Question: I use this icon for a JLabel in a JTable's custom renderer. When the row in the table is selected, the icon background shows up white.
I've used paint.net to create a green triangle, and set its background to white with an alpha of 255. That's the image I use in this code to create an IconImage for the JLabel; I use varying widths for the icon for external reasons. Here's an example program showing what is done:
'''
package spacecheck.images;
import java.awt.Color;
import java.awt.Graphics;
import java.awt.image.BufferedImage;
import java.util.ArrayList;
import javax.swing.ImageIcon;
import javax.swing.JFrame;
import javax.swing.JLabel;
import javax.swing.JPanel;
/**
* represents an icon used in the directory tree; handles 'expanded' and
* 'unexpanded' directories as well as indentation representing different
* levels.
* @author rcook
*
*/
public class TreeIconExample
{
public static int UNEXPANDED = 1;
public static int EXPANDED = 2;
@SuppressWarnings({"unused"})
private void say (String msg) { System.out.println(msg); }
private static ImageIcon expandedIcon = null;
private static ImageIcon unexpandedIcon = null;
private static int iconHeight = 0;
private static int iconWidth = 0;
private static ArrayList<ImageIcon> cachedExpandedIcons = new ArrayList<ImageIcon>();
private static ArrayList<ImageIcon> cachedUnexpandedIcons = new ArrayList<ImageIcon>();
static
{
expandedIcon = new ImageIcon(TreeIconExample.class.getResource("images/Expanded.GIF"));
unexpandedIcon = new ImageIcon(TreeIconExample.class.getResource("images/Unexpanded.GIF"));
iconHeight = unexpandedIcon.getIconHeight();
iconWidth = unexpandedIcon.getIconWidth();
}
public TreeIconExample() { }
public static void main(String ... arguments)
{
JFrame frame = new JFrame("icon test");
frame.setBackground(Color.blue);
JLabel label = new JLabel("background test");
label.setBackground(Color.magenta);
TreeIconExample treeIcon = new TreeIconExample();
ImageIcon icon = treeIcon.getIcon(2, false);
label.setIcon(icon);
frame.add(label);
frame.pack();
frame.setVisible(true);
}
/**
* return the icon for an expanded or unexpanded level
* @param int level of folder relative to other levels displayed;
* starts at 0 and increases with depth
* @param boolean indicates whether this level is expanded or not.
* @return ImageIcon appropriate for expansion flag and level.
*/
public ImageIcon getIcon(int level, boolean expanded)
{
ImageIcon result = null;
// generate this icon and store it in the cache before returning it.
ImageIcon baseIcon = unexpandedIcon;
if (expanded) { baseIcon = expandedIcon; }
int iconH = iconHeight;
int iconW = iconWidth*(level+1);
BufferedImage bufferedImage = new BufferedImage(iconW,iconH,BufferedImage.TYPE_INT_ARGB);
Graphics g = bufferedImage.getGraphics();
g.fillRect(0, 0, iconW, iconH);
g.drawImage(baseIcon.getImage(), iconWidth*level, 0, null);
result = new ImageIcon(bufferedImage);
return result;
}
}
'''
And here is my result:

what I would like to do is eliminate the white portion of the icon; I'd like that to be transparent, so the background of the JLabel shows through. I don't know why neither magenta nor blue show up in this program; if someone cares to tell me that, I'd appreciate it. But the transparent background on the image is the main thing I'm trying to figure out.
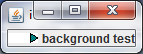
Answer: I think you should use a rendering hint for the Graphics2D of the buffered image:
'''
Graphics2D g = bufferedImage.createGraphics();
g.setRenderingHint(RenderingHints.KEY_ANTIALIASING,
RenderingHints.VALUE_ANTIALIAS_ON);
'''
Also, why do you have a 'fillRect' there? It won't be transparent I guess.
EDIT: After trying to run the code, only removing fillRect is enough to fix the white rectangle problem:

NOTE: The images I used were gifs created in gimp.